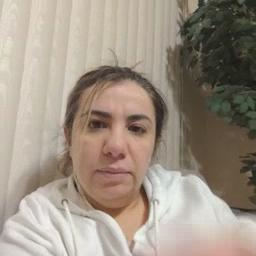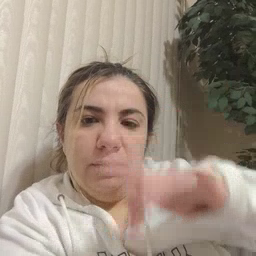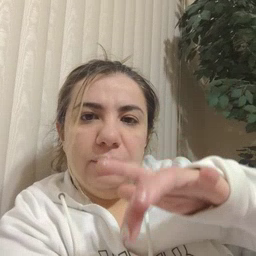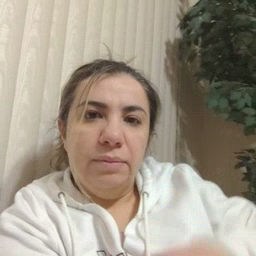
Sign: touch